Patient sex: M
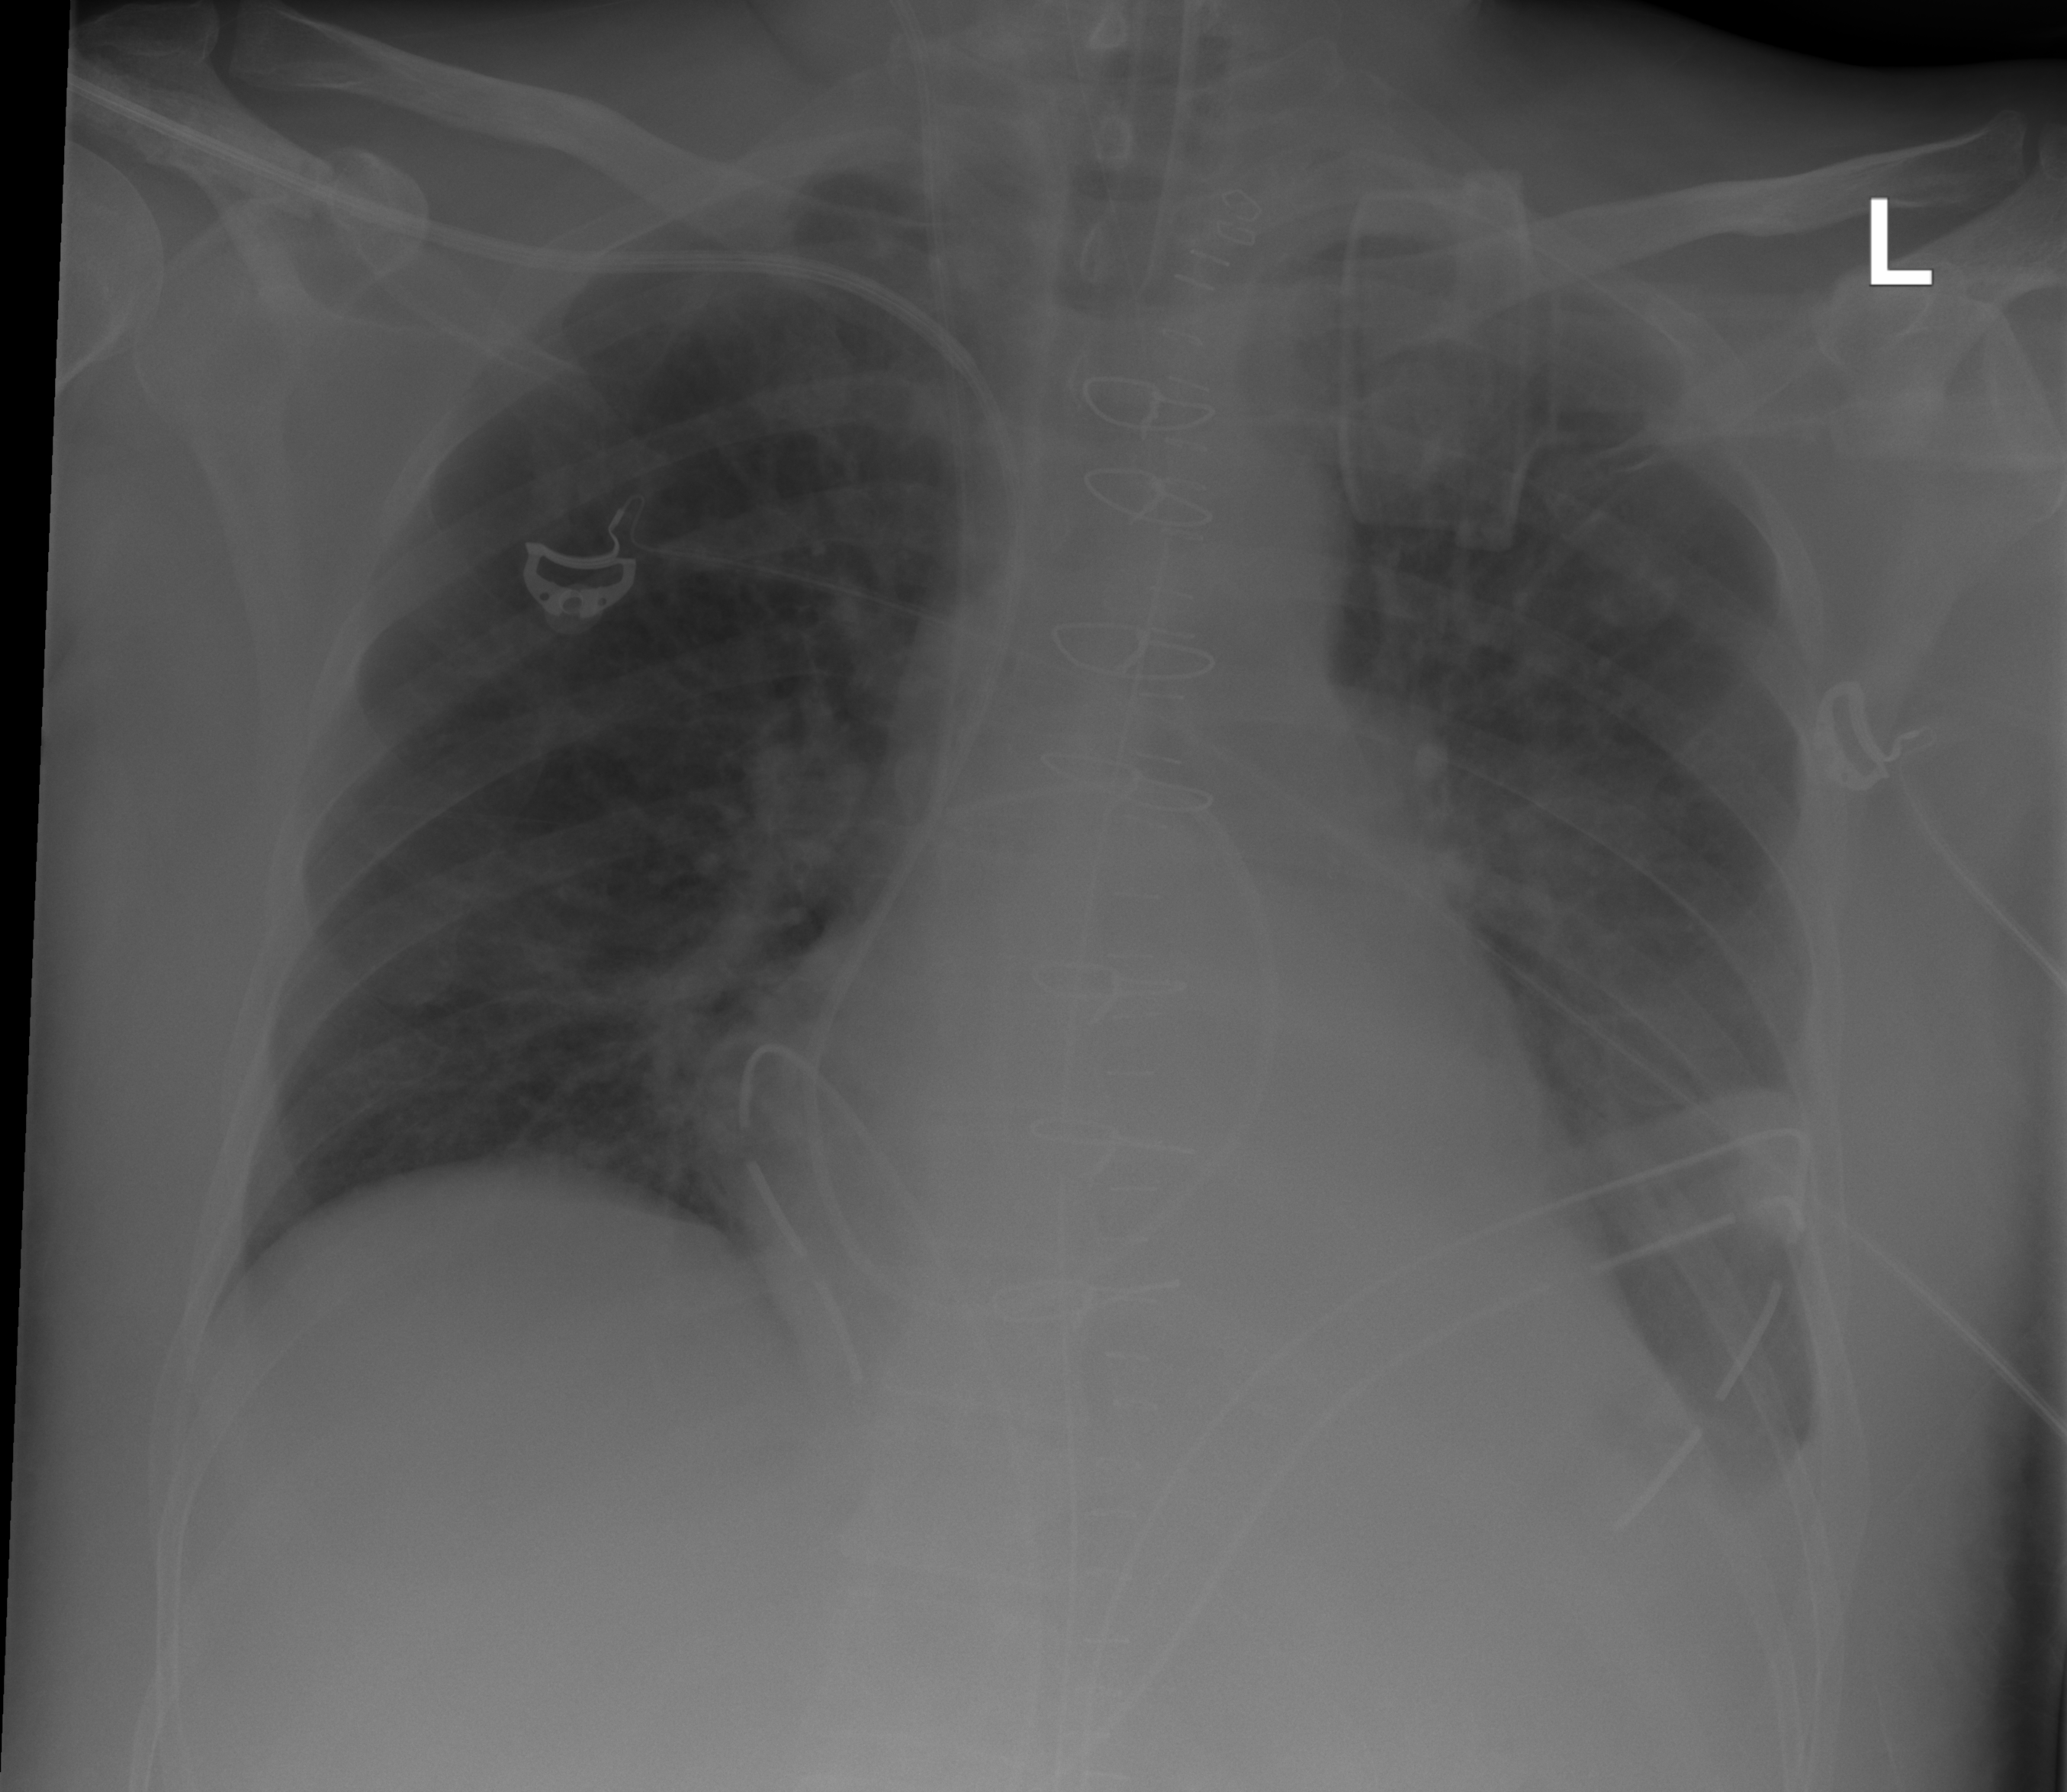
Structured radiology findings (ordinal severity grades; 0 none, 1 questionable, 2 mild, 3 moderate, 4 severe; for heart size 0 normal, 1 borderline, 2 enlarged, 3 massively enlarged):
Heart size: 2
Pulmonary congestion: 2
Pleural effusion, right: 0
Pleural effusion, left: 2
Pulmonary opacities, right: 0
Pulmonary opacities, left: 0
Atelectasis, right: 0
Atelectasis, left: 2